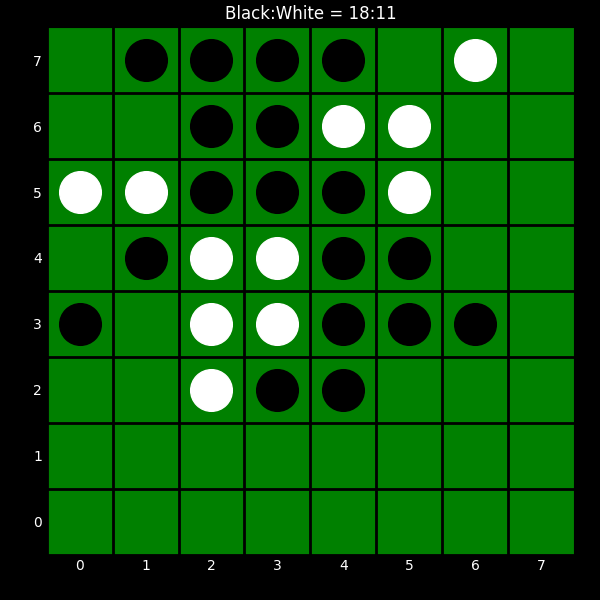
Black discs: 18
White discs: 11